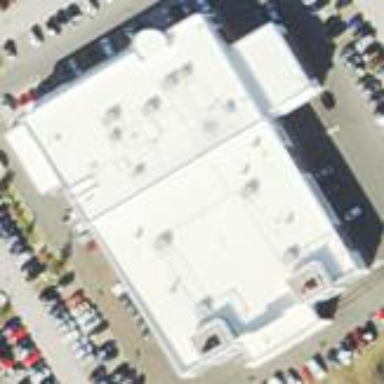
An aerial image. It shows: Building that houses car shop.